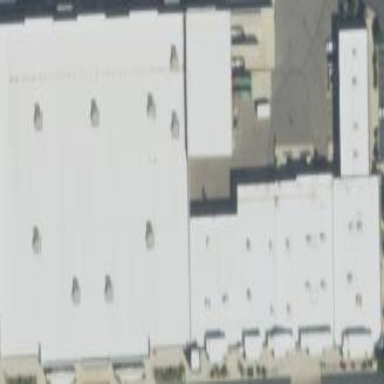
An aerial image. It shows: Commercial building.